Interaction volume radius: 5 \u00c5
Interaction volume height: 20 \u00c5
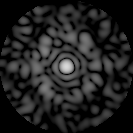
Disorder parameter: 0.748